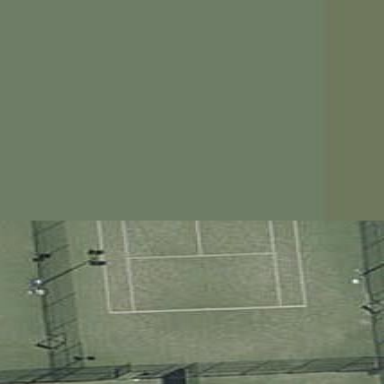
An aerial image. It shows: Tennis court surrounded by fence. It is located on pitch used for leisure land activities.